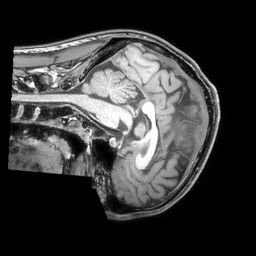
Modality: T1w
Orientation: sagittal
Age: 23
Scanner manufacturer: philips
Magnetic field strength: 3 T
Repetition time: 0.007 s
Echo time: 0.003501 s